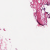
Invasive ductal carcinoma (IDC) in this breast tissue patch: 0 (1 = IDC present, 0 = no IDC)